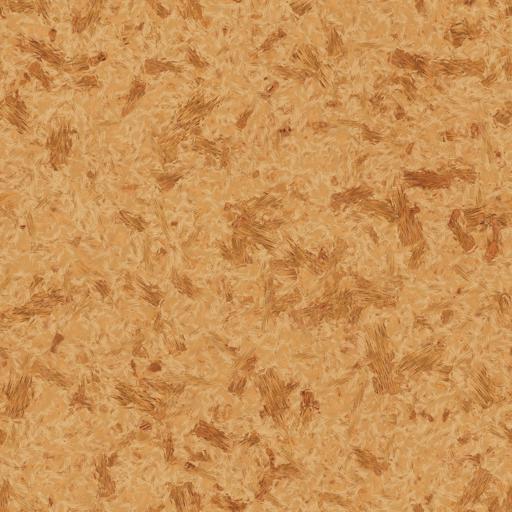
Tags: chipboard plank plywood wood wooden